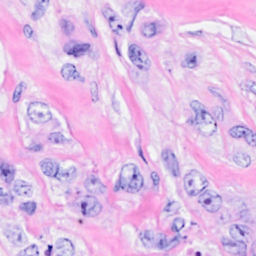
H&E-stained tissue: Breast